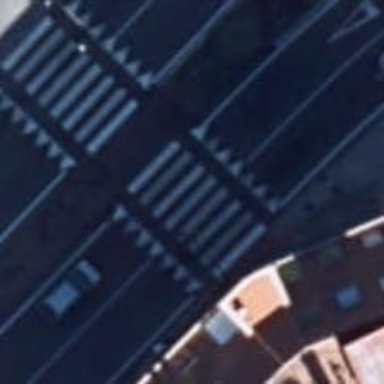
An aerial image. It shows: Marked road crossing.